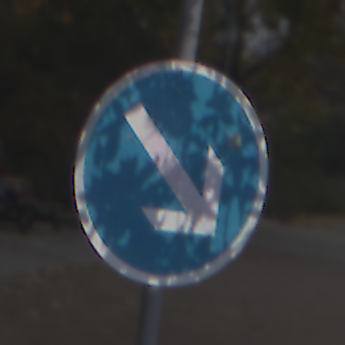
Verkehrszeichen: VorgeschriebeneVorbeifahrtRechts
Umgebung: Outdoor, Urban
Tageszeit: MorningAfternoon
Wetter: Overcast
Licht: Natural
Jahreszeit: NotSpecified
Kontrast: LowContrast